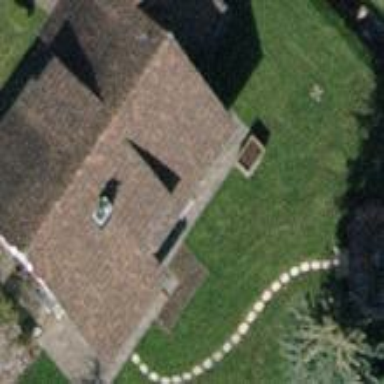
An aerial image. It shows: Detached building with gabled roof.